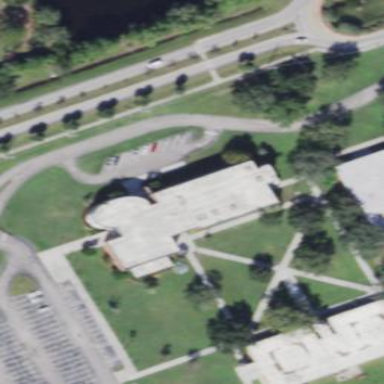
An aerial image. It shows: College building.